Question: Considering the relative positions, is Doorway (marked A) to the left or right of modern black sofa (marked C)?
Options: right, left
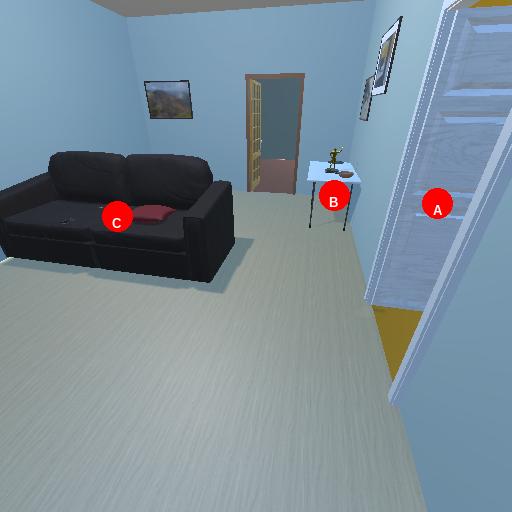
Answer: right